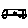
Label: car